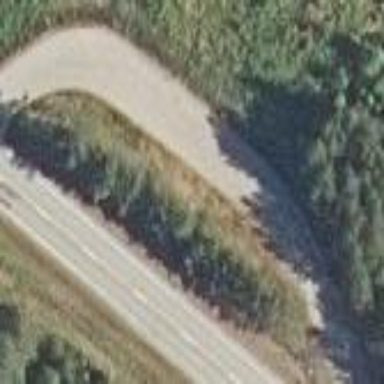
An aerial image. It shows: Rest area along the road.